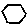
Label: hexagon